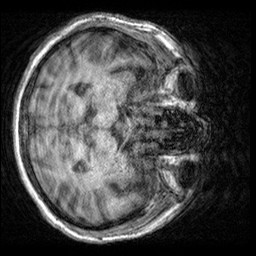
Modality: T1w
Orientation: axial
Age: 64
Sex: male
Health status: healthy
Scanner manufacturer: siemens
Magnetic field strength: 3 T
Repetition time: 2.3 s
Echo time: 0.00303 s